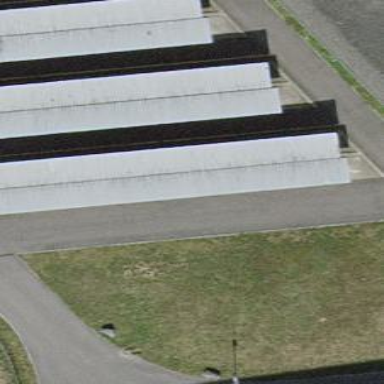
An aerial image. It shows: Motorcycle parking area.